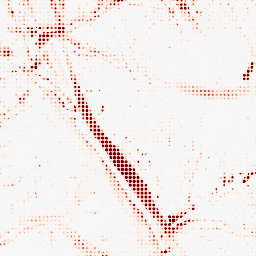
Category: morphological
Decomposition family: morphological
Decomposition parameters: operation: opening
size: 10
Upsampling method: sinc_hamming
Upsampling parameters: scale: 8
kernel_size: 4
Upsampling scale: 8